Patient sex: F
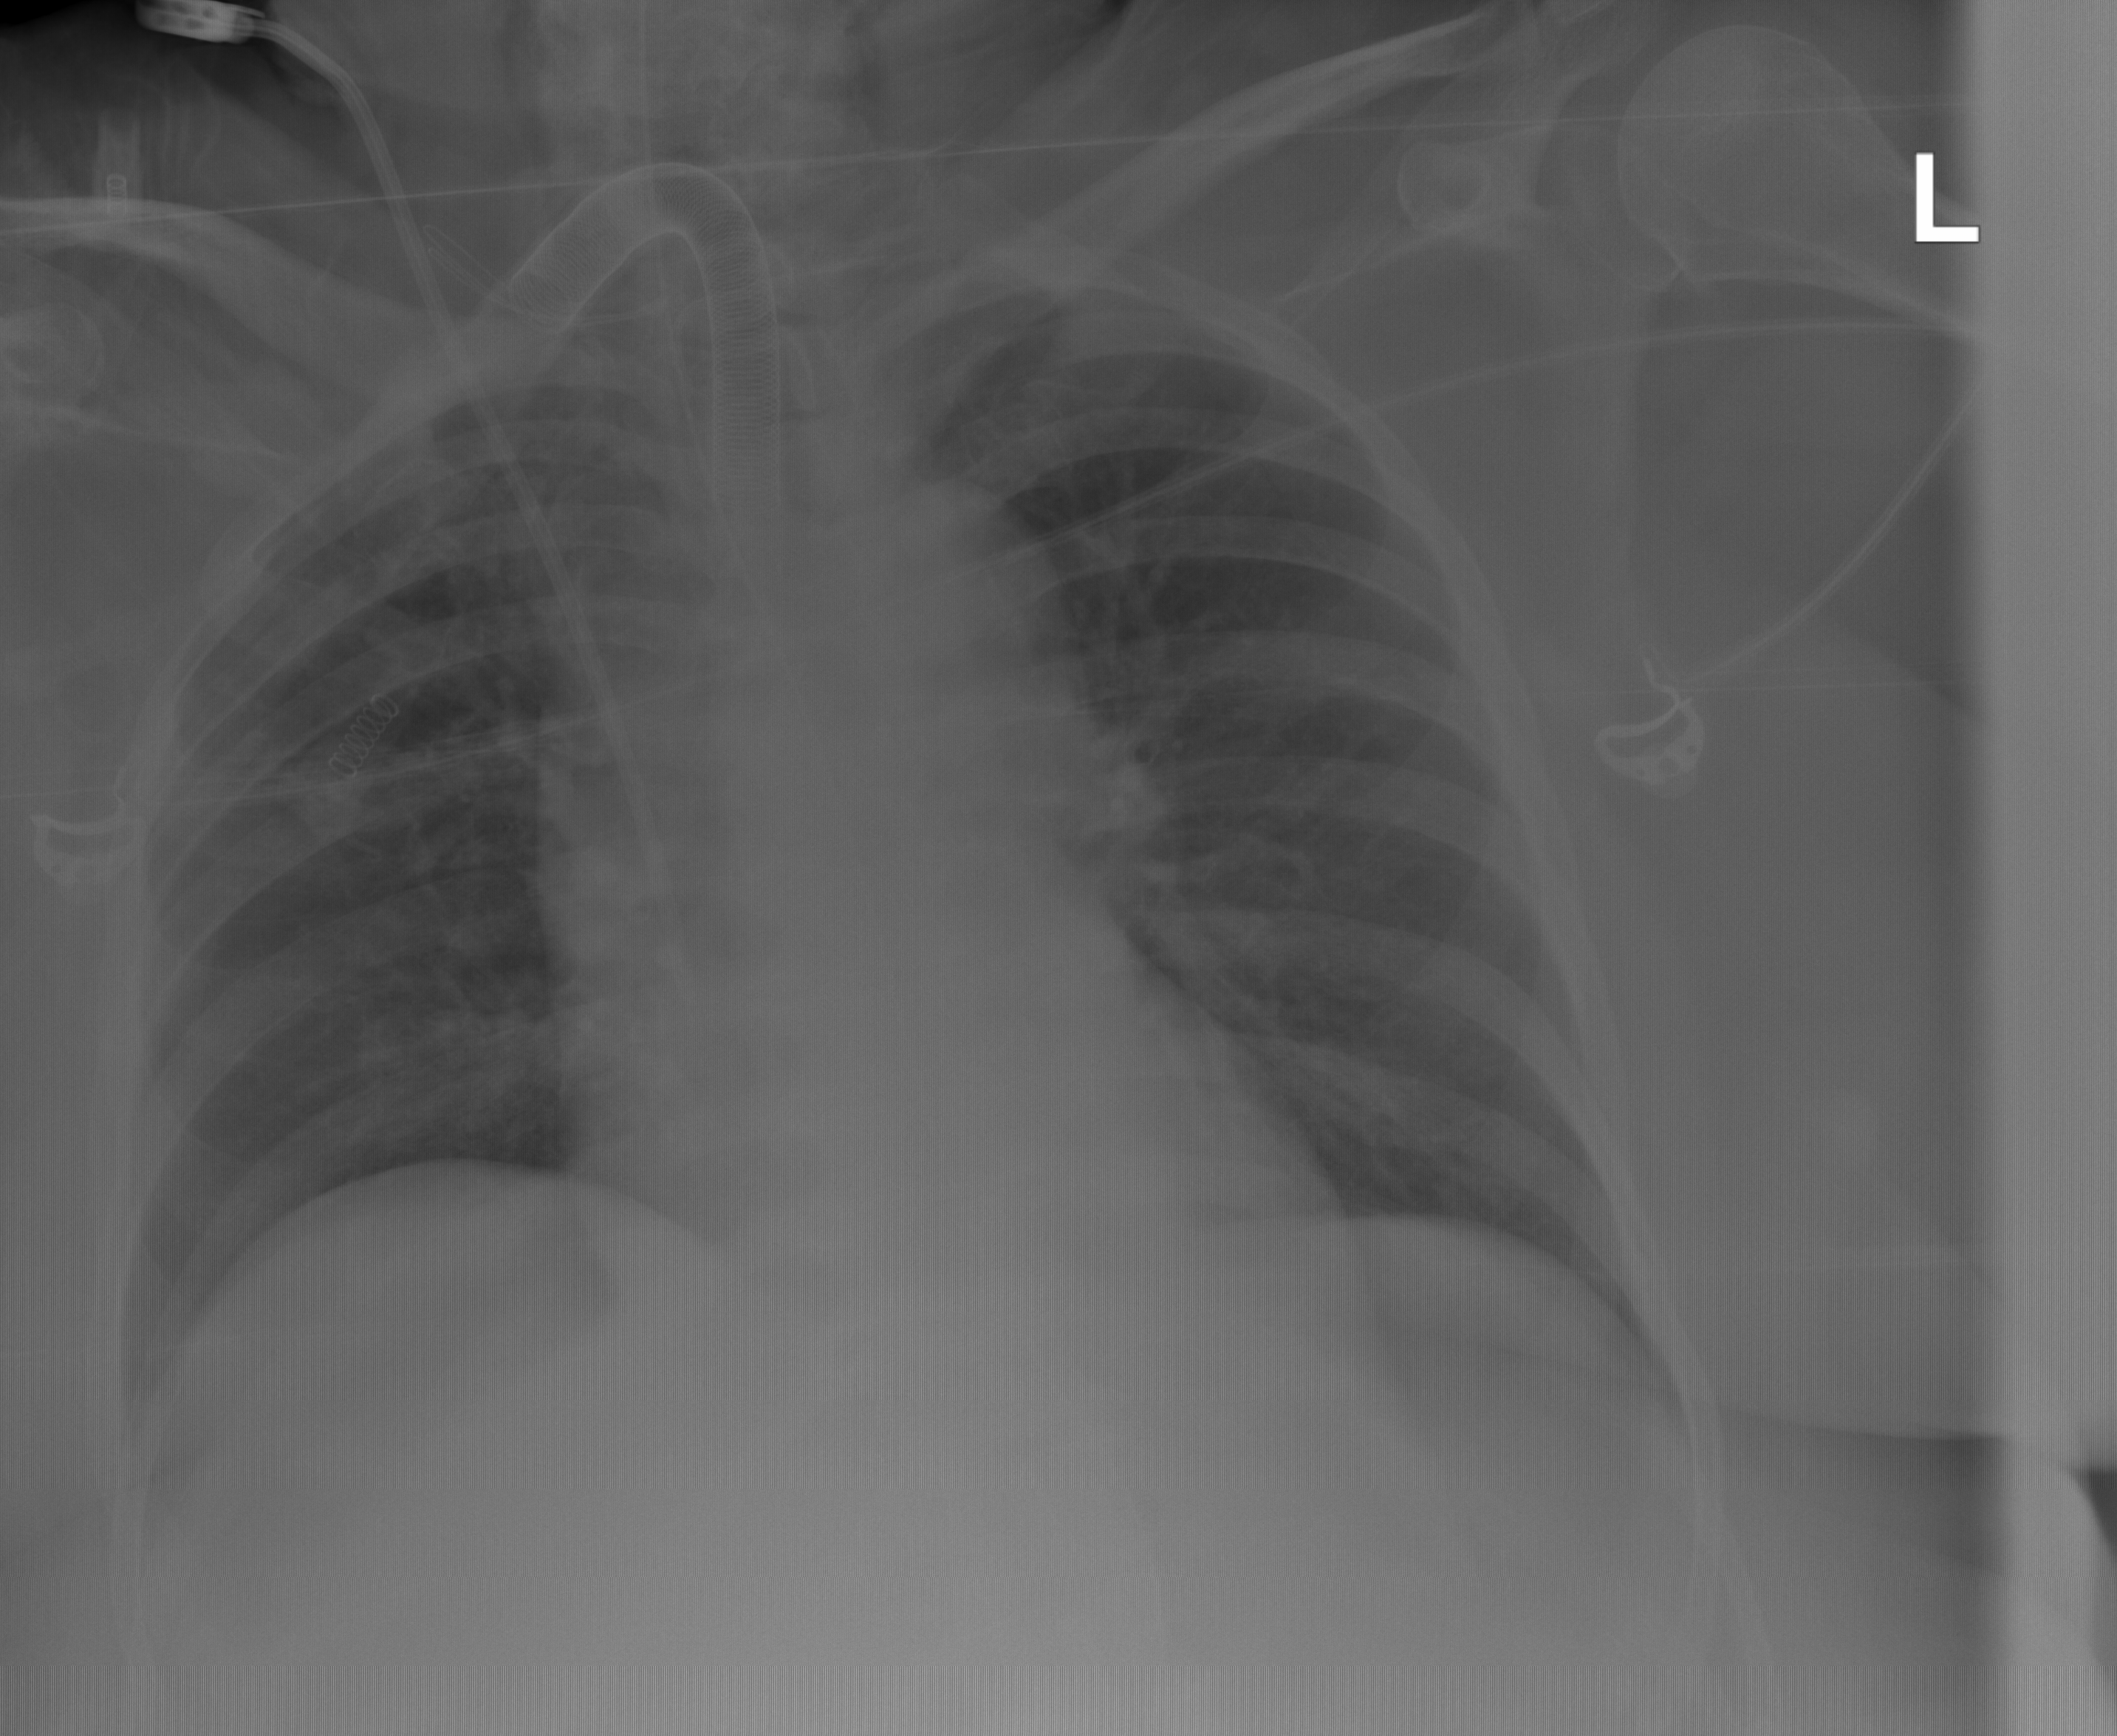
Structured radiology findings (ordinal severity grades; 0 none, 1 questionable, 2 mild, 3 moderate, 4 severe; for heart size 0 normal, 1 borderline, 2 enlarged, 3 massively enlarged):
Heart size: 1
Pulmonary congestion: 2
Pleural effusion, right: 0
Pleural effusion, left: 0
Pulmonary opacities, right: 0
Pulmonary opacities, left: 0
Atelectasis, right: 0
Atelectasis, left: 0